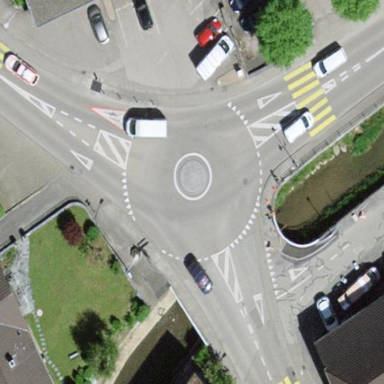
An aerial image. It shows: Secondary road made of asphalt leading to roundabout.